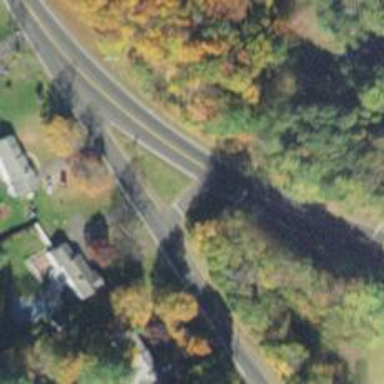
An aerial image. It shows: Secondary link road.